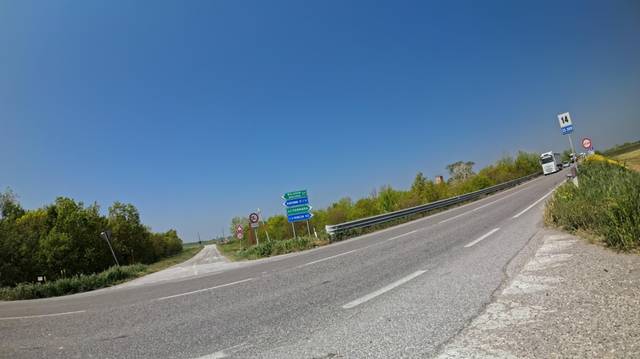
Region: Spain
Coordinates: 39.472, -0.3786